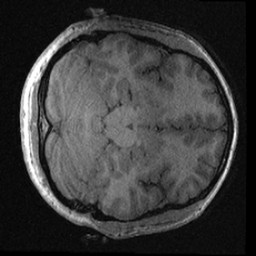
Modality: T1w
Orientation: axial
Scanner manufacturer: ge
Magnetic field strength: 3 T
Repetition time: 0.007008 s
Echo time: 0.002612 s